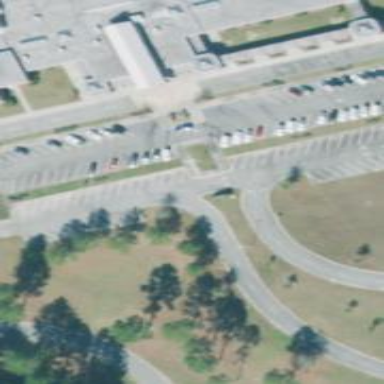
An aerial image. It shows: Parking space.